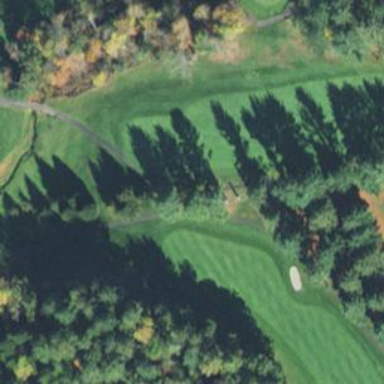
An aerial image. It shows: View of golf hole.